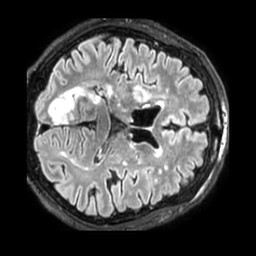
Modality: FLAIR
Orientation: axial
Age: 54
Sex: male
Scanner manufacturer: philips
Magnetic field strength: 3 T
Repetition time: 4.8 s
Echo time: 0.34 s